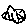
Label: fish